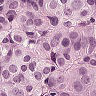
Metastatic tissue present: yes